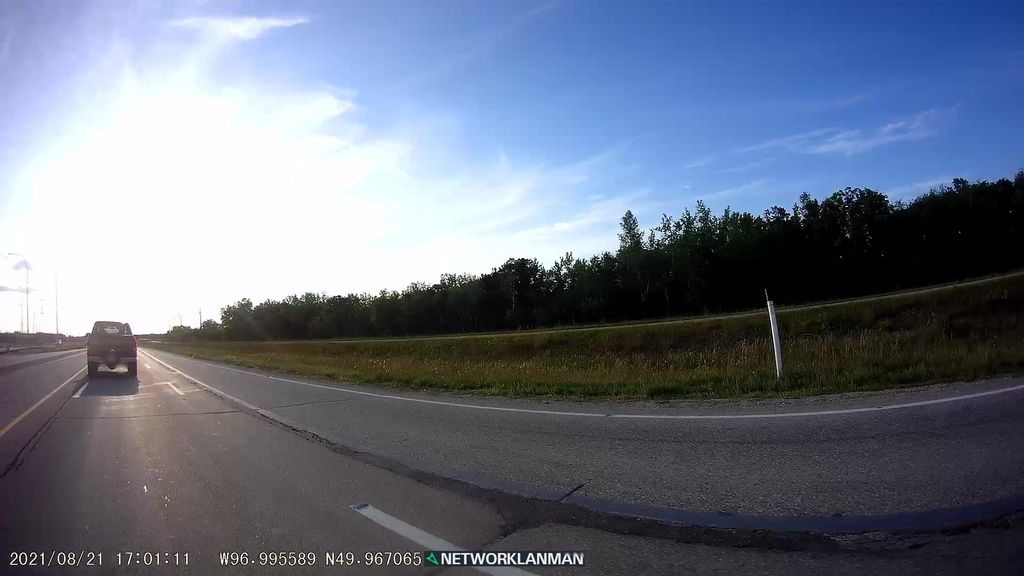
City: winnipeg